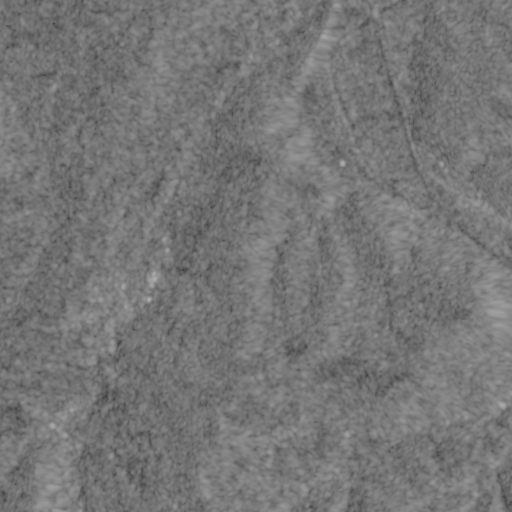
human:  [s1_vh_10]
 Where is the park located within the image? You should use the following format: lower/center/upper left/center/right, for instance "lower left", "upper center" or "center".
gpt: The park is located in the center left of the image.
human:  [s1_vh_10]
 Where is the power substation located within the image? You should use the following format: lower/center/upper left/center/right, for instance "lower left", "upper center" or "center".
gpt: The power substation is located in the upper right of the image.
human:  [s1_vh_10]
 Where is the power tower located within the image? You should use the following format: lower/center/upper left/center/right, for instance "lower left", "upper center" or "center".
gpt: The power tower is located in the upper right of the image.
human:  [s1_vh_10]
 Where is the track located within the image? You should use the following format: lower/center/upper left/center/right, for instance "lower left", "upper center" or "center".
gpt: There is no track in the image.

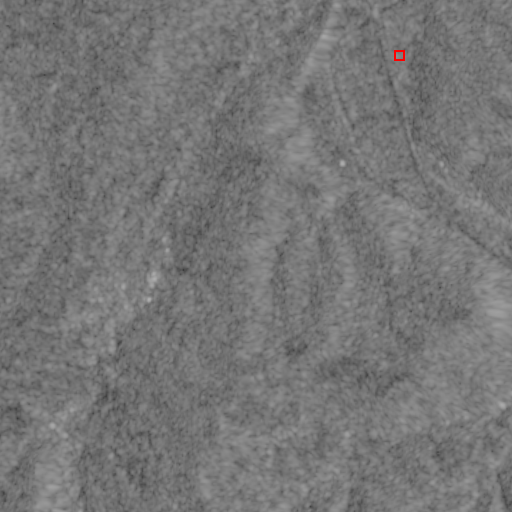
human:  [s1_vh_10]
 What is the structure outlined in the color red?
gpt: The structure outlined in red is a power substation.
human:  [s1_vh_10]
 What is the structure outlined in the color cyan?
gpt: There is no cyan outline.